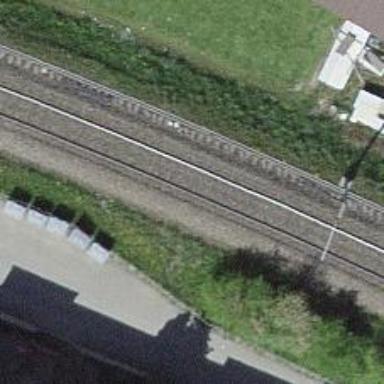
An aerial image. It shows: Single railway track with electrification through contact line.